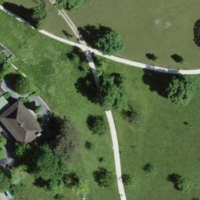
EUNIS habitat code: 53
Species observed at this site:
Chamaecyparis lawsoniana
Cydonia oblonga
Cardamine pratensis